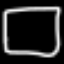
Label: square